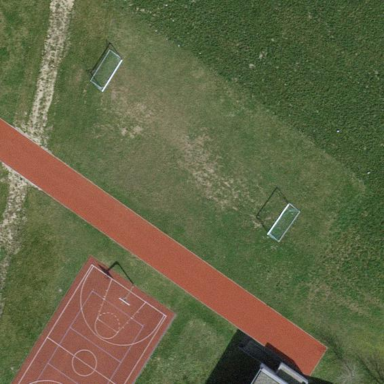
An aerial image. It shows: Soccer pitch with grass surface for leisure and sports.